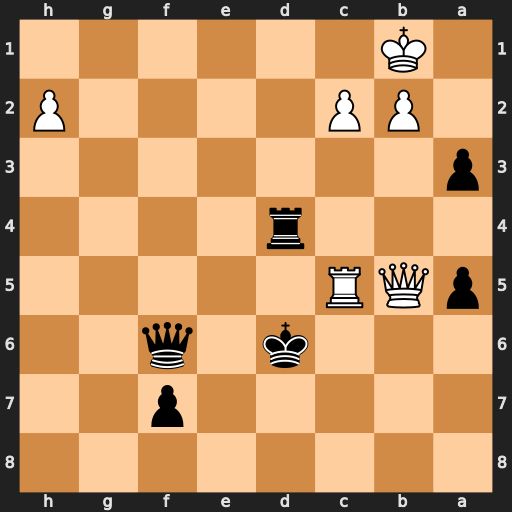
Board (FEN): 8/5p2/3k1q2/pQR5/3r4/p7/1PP4P/1K6
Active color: b
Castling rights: -
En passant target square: -
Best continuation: Rd1+ Ka2 Qxb2+ Qxb2 axb2